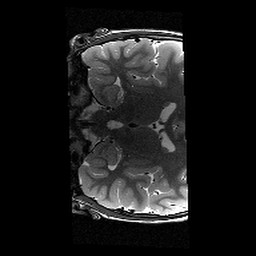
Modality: T2w
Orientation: coronal
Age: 11
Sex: male
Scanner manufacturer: siemens
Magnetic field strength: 3 T
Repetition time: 9.23 s
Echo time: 0.067 s